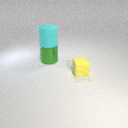
large green metal cylinder to the left of small yellow rubber cube